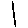
Label: line